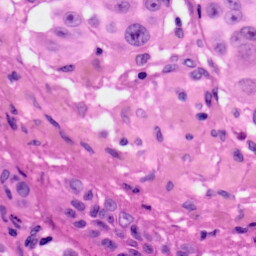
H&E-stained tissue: Skin